Question: I want the text in the EditText to move to the right. Becouse if not the the first leter is covered by the border of the EditText.

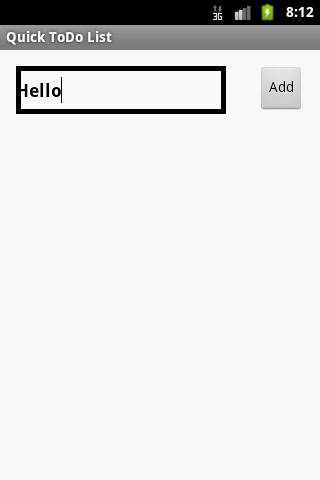
Answer: Use 'android:paddingLeft="Xdp"'
Replace X with the right number to make it work good, for instance, '10dp'